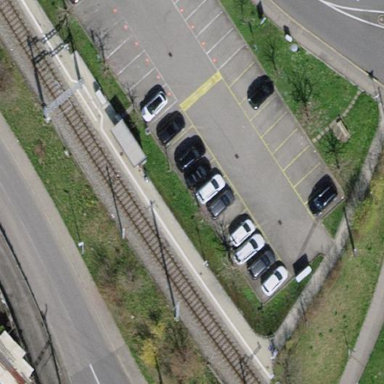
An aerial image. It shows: Platform for public transport with shelter. The platform is for railway use.